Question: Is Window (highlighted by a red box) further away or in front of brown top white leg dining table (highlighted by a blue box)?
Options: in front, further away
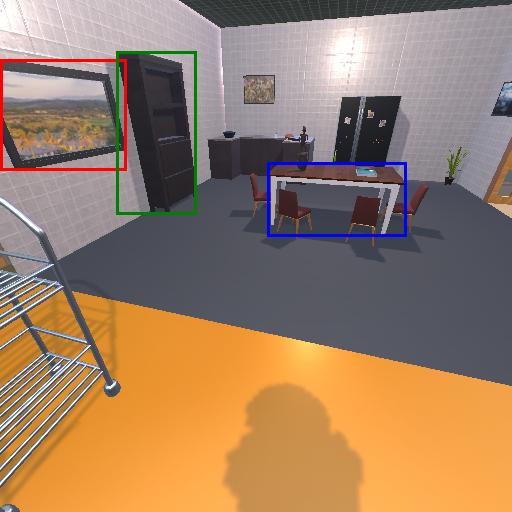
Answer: in front